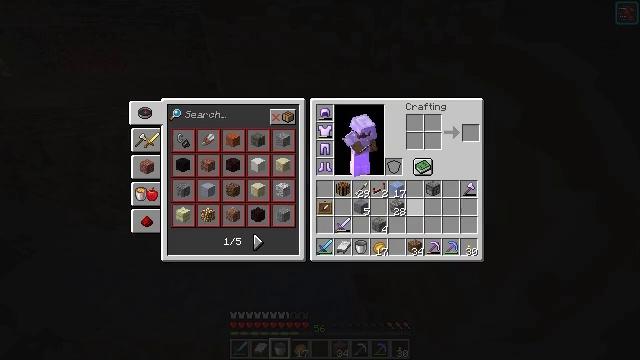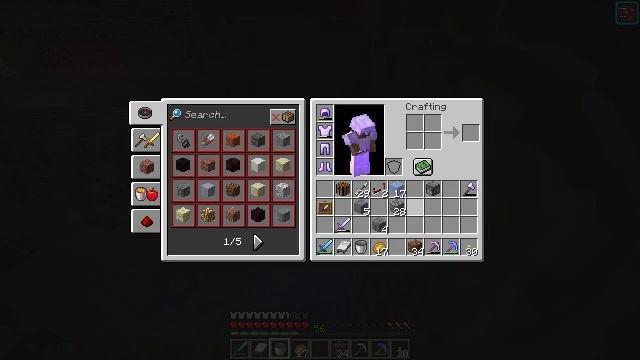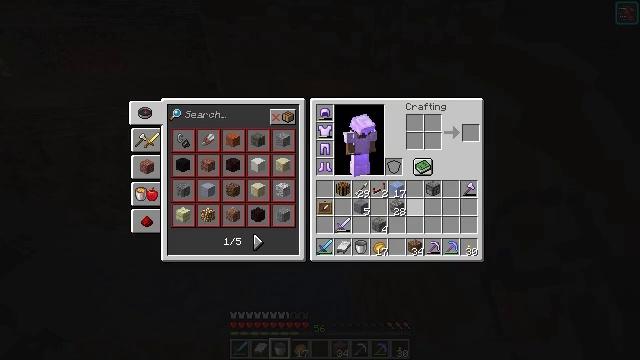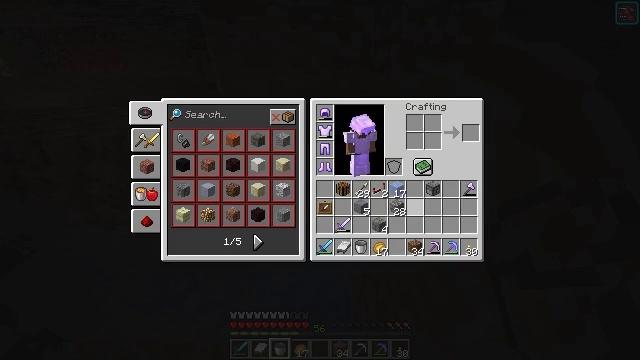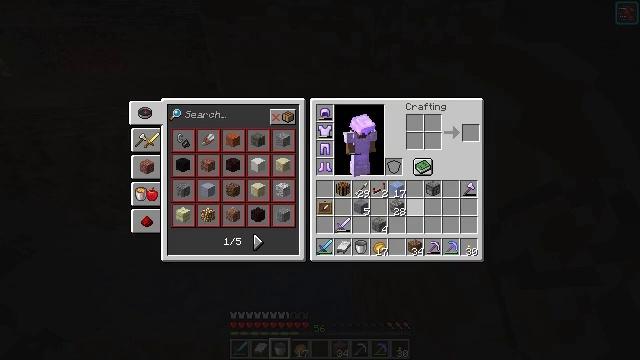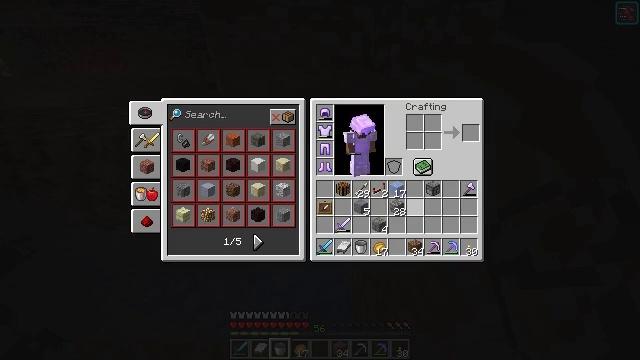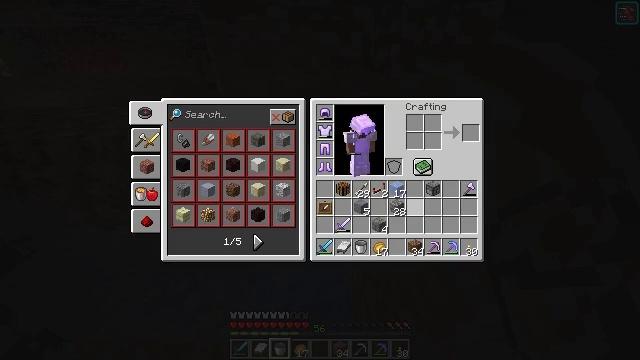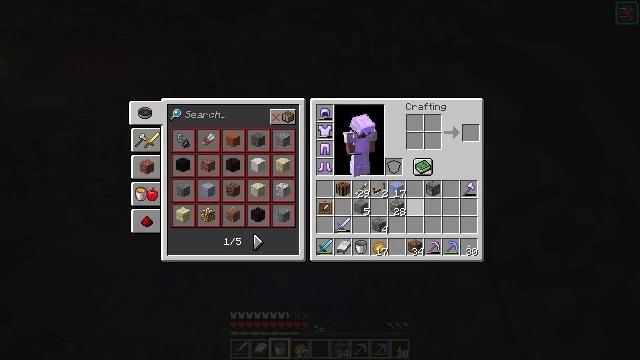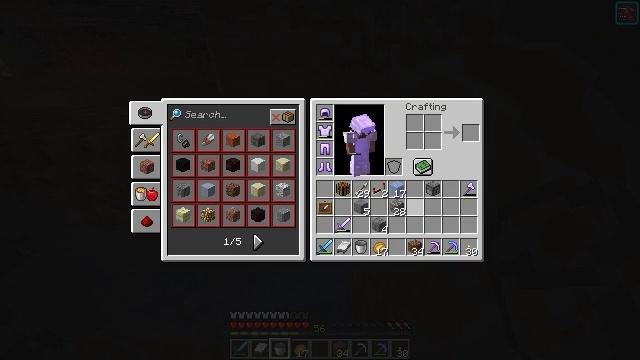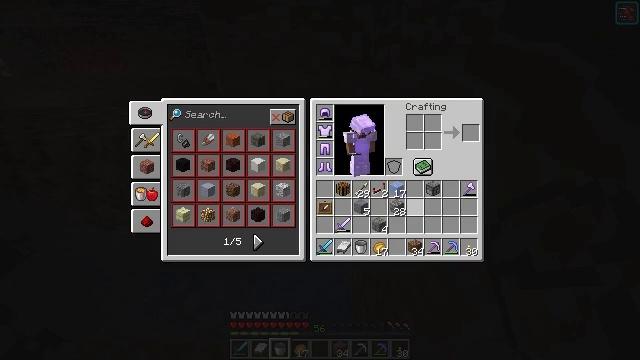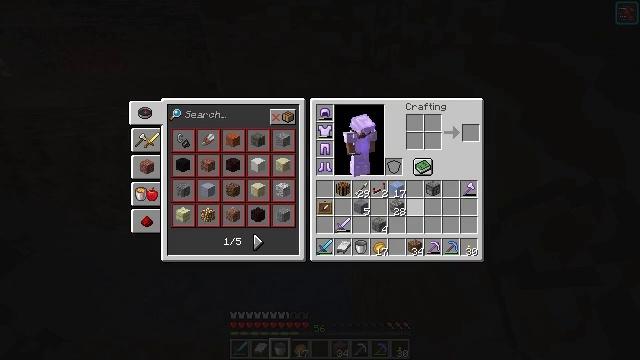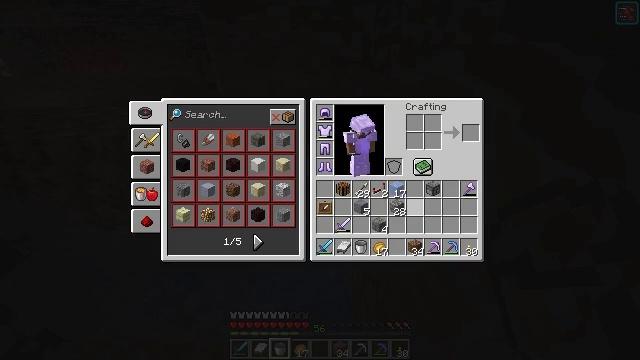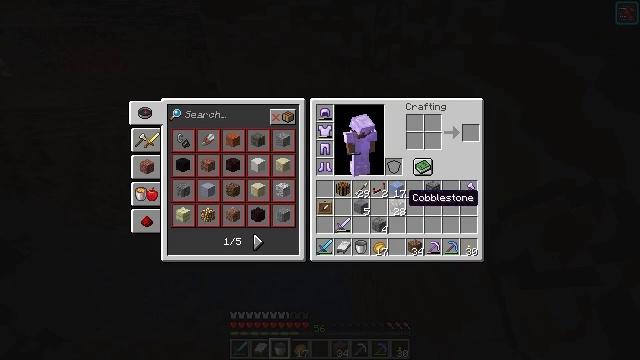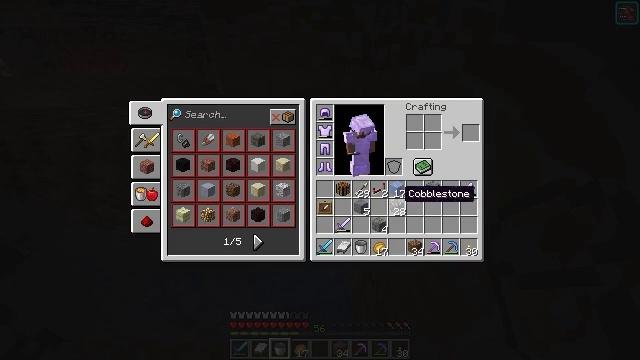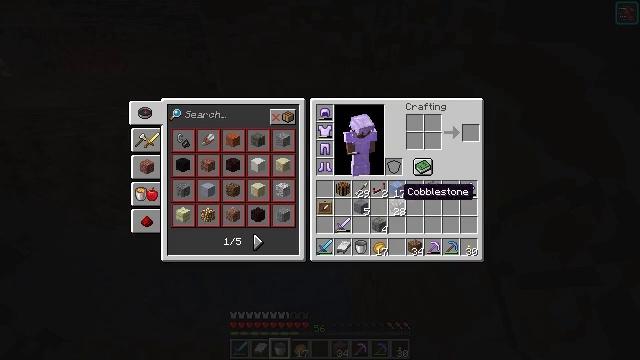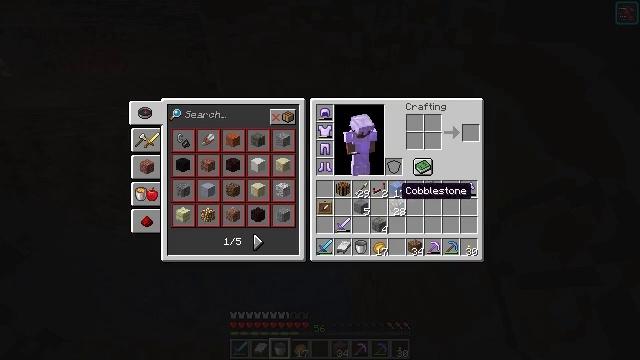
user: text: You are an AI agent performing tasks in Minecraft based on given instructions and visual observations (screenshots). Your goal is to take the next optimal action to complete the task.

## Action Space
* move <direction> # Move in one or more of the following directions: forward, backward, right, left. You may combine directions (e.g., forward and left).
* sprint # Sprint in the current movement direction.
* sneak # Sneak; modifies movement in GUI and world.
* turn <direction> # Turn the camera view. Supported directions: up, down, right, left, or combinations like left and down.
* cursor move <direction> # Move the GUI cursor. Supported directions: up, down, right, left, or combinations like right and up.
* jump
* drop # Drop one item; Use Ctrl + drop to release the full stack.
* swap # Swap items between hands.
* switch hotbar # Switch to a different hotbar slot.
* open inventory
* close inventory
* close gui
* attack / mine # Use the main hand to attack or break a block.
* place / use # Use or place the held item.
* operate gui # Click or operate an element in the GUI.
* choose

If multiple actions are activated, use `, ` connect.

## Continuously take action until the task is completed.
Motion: motion action
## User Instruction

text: Remove a repeater from the inventory.
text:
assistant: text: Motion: sprint, open gui
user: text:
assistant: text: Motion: sprint
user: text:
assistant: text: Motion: sprint
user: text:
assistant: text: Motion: sprint
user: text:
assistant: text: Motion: sprint
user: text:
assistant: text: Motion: sprint
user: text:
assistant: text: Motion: sprint
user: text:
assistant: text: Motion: sprint
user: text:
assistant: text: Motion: sprint
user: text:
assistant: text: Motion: sprint
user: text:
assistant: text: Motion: sprint
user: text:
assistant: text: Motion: sprint
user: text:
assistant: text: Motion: sprint
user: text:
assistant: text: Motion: sprint
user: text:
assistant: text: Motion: sprint
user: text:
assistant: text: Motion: sprint
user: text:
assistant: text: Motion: sprint
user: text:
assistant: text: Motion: sprint
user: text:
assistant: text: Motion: sprint
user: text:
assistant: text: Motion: sprint
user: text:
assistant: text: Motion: sprint
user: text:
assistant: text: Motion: sprint
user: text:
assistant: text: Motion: sprint
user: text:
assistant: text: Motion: sprint
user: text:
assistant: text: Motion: sprint
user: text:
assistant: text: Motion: sprint
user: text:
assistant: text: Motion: sprint
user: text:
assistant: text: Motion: sprint
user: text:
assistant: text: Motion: sprint
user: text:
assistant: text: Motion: sprint